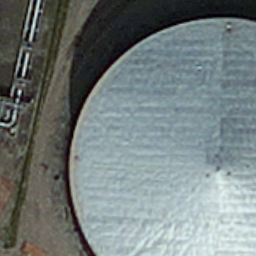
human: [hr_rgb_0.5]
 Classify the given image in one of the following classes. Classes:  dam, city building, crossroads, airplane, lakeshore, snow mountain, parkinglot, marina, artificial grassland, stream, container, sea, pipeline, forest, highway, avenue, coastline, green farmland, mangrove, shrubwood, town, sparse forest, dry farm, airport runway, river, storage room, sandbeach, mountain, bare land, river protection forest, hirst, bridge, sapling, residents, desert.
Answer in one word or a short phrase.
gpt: storage room